【题型】填空题　【知识点】立体几何　【难度】easy
正方体$ABCD-A_1B_1C_1D_1$的棱长为$4$，$E,F$分别为$BC$、$CC_1$的中点，则平面$AEF$截正方体所得的截面面积为\underline{\quad\quad\quad\quad}.
【解答】
\noindent
【答案】$\boldsymbol{18}$
\vspace{0.5em}
\noindent
【知识点】判断正方体的截面形状、线面平行的性质
\vspace{0.5em}
\noindent
【分析】把截面$AEF$补形为四边形$AEFD_1$，由等腰梯形计算其面积即可。
\vspace{0.5em}
\noindent
【详解】解：如图，把截面$AEF$补形为四边形$AEFD_1$，

连接$AD_1$，由正方体可得$EF \parallel AD_1$，可得等腰梯形$AEFD_1$为平面$AEF$截正方体所得的截面图形。
由正方体$ABCD-A_1B_1C_1D_1$的棱长为$4$，得$AD_1 = 4\sqrt{2}$，$EF = 2\sqrt{2}$，
$D_1F = AE = \sqrt{4^2 + 2^2} = 2\sqrt{5}$，则$E$到$AD_1$的距离即等腰梯形$AEFD_1$的高为
\[
\sqrt{(2\sqrt{5})^2 - \left(\frac{4\sqrt{2} - 2\sqrt{2}}{2}\right)^2} = 3\sqrt{2},
\]
$\therefore$ 所求截面的面积为
\[
S = \frac{1}{2}(2\sqrt{2} + 4\sqrt{2}) \times 3\sqrt{2} = 18,
\]
故答案为：$\boldsymbol{18}$。
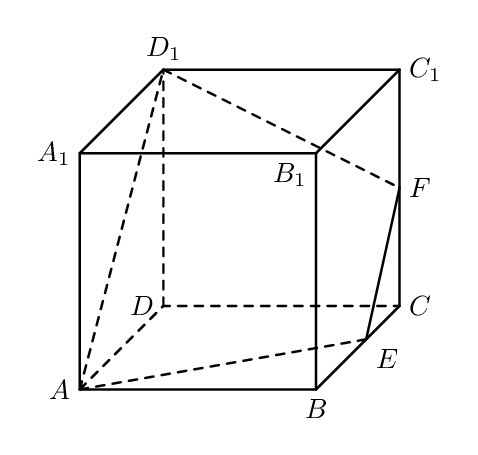